Chest X-ray:
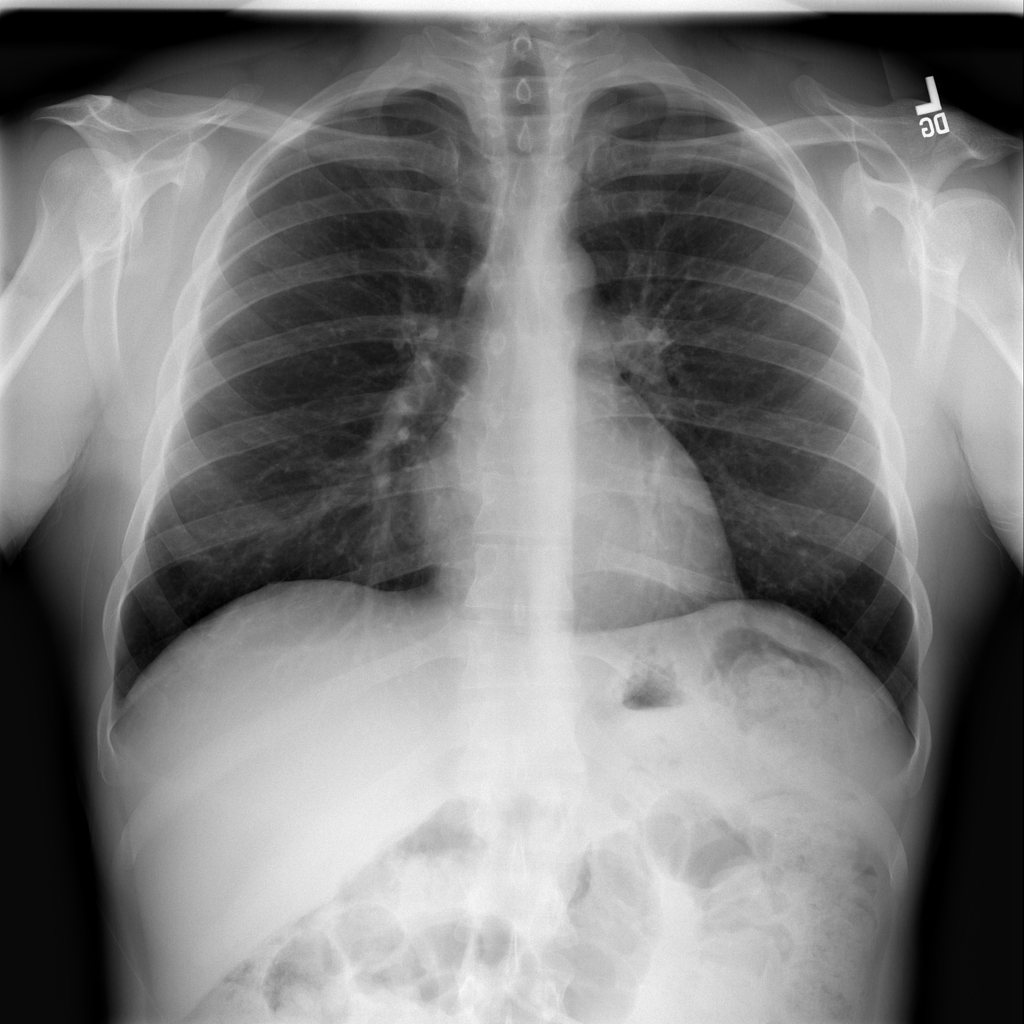
No abnormal finding: yes